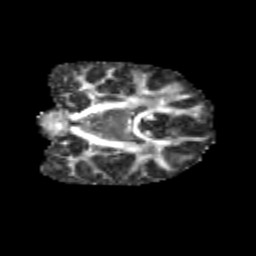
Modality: FA
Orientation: coronal
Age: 9
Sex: female
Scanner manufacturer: siemens
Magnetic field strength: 3 T
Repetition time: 3.8 s
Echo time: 0.07 s